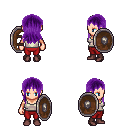
a pixel art fantasy rpg character, female body template, human, light skin, white pirate shirt, red pants, purple unkempt hairstyle, maroon shoes, shield, four views (front, back, left, right), 2x2 character sprite sheet, small pixel art, hard edges, no anti-aliasing